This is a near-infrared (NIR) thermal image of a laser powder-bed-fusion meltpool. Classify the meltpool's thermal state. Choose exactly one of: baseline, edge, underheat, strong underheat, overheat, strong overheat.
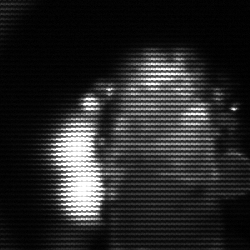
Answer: strong underheat